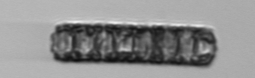
Label: Paralia_sulcata